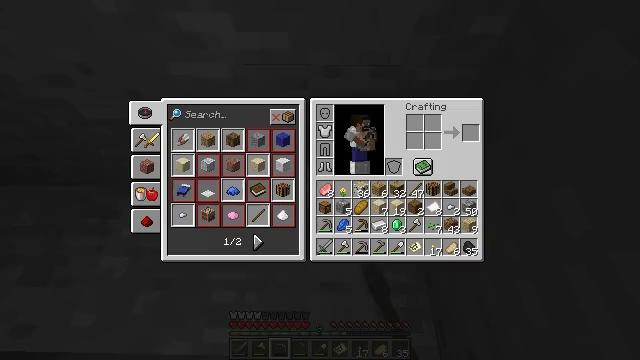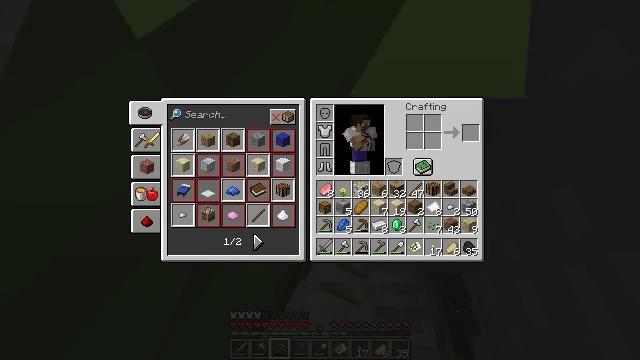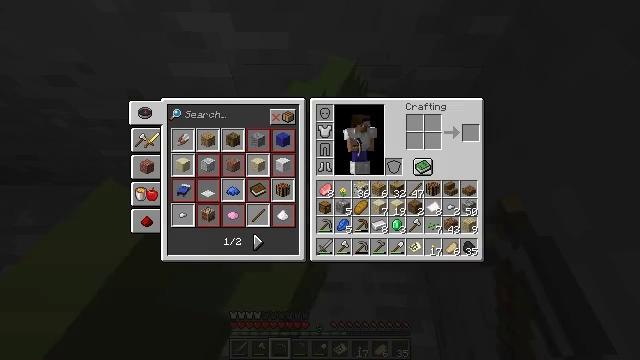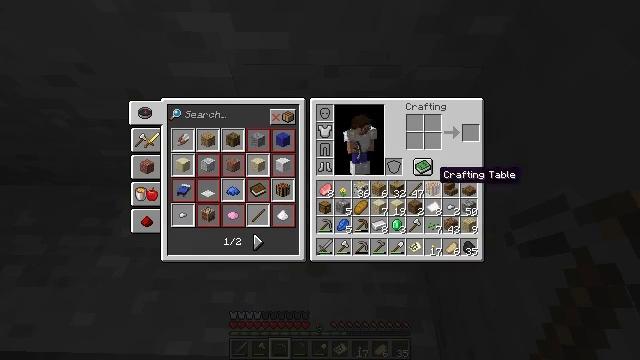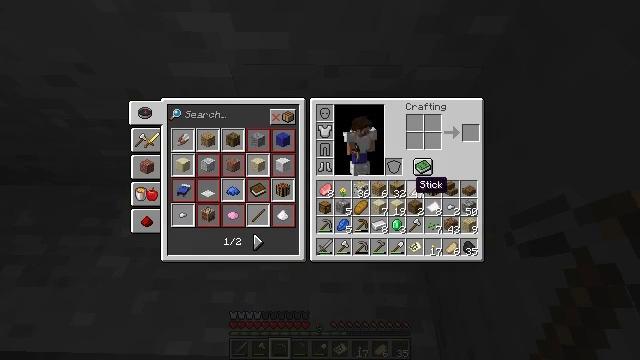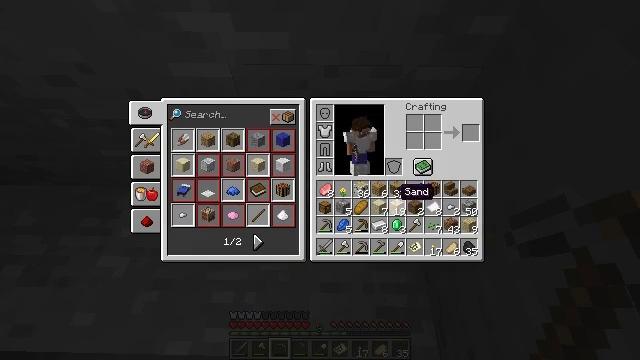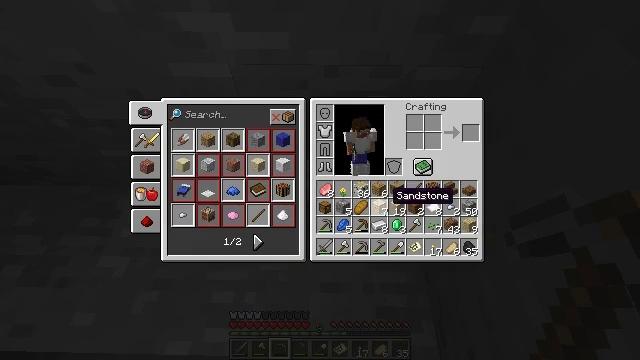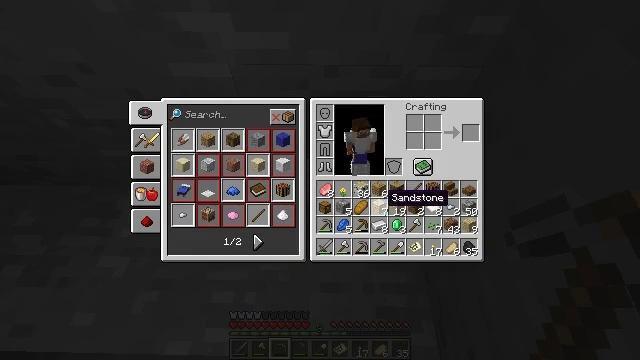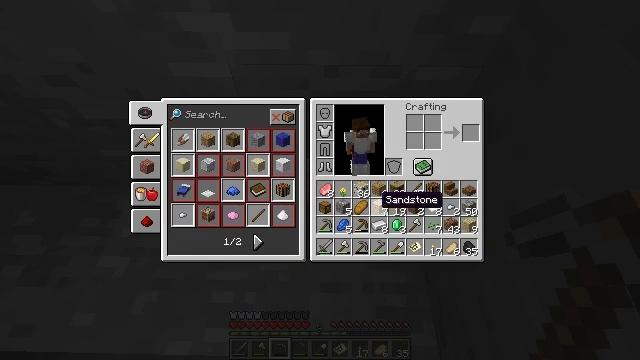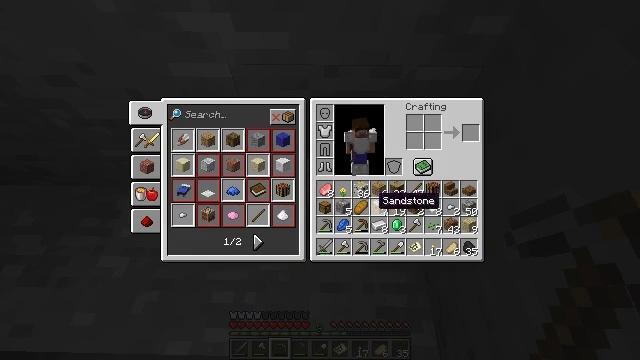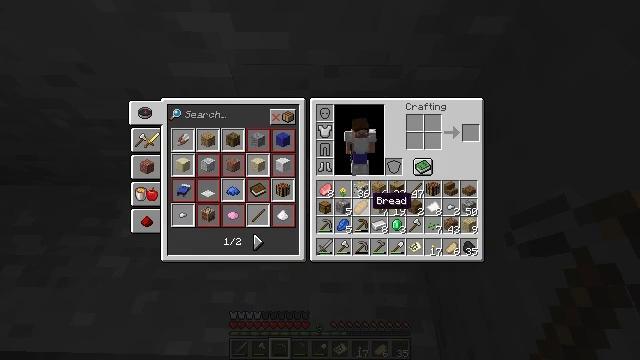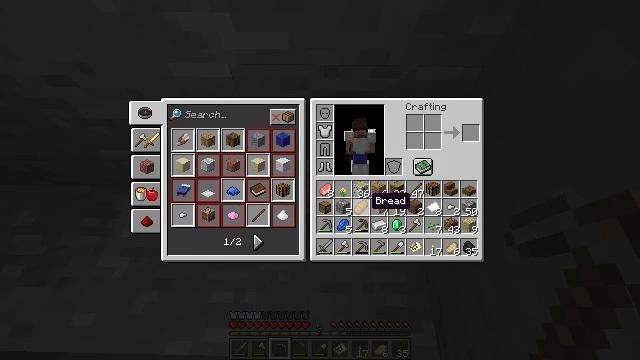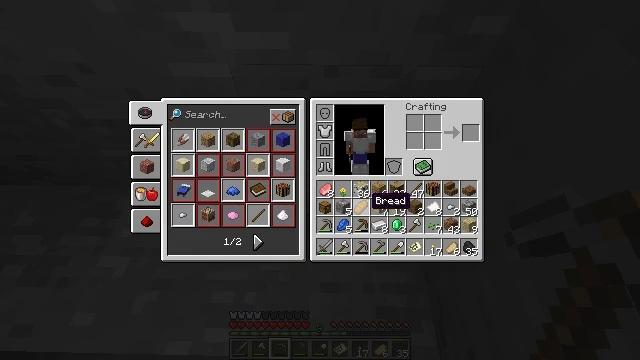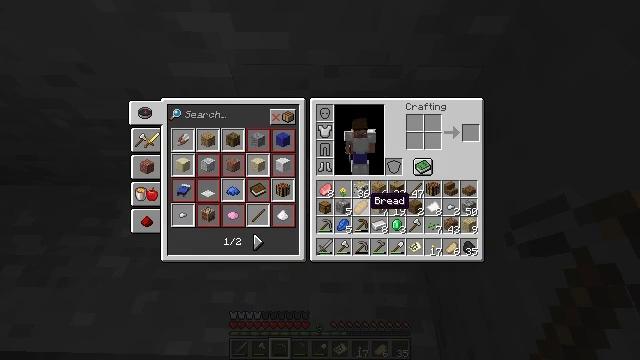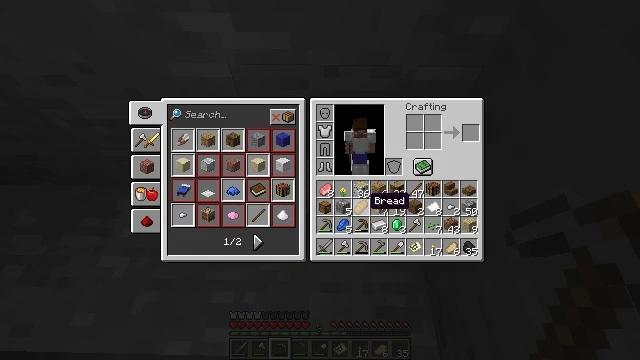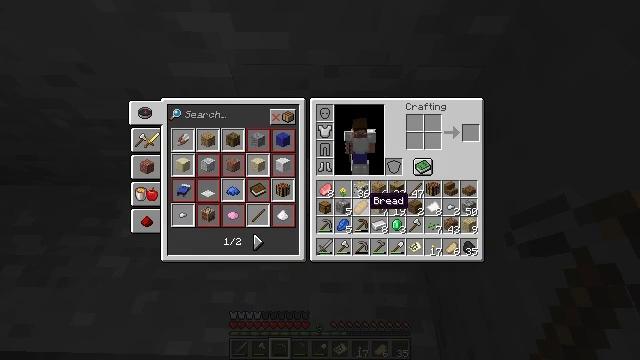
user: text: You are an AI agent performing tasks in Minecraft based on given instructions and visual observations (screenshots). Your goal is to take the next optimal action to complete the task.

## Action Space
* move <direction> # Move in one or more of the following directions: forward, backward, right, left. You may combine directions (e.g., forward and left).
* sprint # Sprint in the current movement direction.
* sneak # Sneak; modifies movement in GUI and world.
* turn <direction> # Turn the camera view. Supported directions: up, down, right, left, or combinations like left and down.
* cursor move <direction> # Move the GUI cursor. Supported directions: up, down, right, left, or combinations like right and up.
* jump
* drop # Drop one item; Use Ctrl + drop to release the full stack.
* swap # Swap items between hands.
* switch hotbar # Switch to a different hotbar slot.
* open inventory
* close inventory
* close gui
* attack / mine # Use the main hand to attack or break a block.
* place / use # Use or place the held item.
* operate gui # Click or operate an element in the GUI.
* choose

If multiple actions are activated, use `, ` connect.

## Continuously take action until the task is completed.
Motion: motion action
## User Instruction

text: Remove oak stairs from the inventory.
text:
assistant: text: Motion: cursor move left and down, open gui
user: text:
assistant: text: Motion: cursor move left and down
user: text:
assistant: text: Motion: cursor move left and down
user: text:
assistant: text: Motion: cursor move left and down
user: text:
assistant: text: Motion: cursor move left and down
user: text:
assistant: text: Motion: cursor move left
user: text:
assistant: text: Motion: no_op
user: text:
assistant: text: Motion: no_op
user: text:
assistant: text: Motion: no_op
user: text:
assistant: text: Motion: no_op
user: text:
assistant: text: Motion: no_op
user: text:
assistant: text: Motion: no_op
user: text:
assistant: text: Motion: no_op
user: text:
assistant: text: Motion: no_op
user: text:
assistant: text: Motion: no_op
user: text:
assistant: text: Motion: no_op
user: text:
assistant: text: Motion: no_op
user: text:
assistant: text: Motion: no_op
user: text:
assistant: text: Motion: operate gui
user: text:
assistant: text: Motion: operate gui
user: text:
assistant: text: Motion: cursor move right
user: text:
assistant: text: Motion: cursor move right and down
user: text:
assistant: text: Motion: no_op
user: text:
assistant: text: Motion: no_op
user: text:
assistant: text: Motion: no_op
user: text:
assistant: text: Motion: no_op
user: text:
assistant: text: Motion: no_op
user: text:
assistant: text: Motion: no_op
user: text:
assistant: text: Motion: no_op
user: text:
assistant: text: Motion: no_op